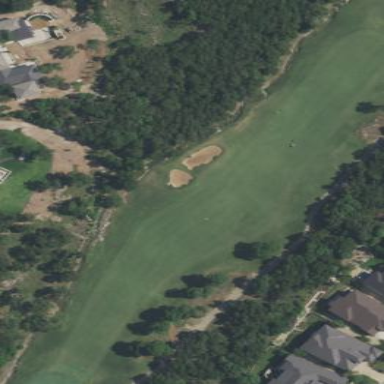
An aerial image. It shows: Rough area on grassy golf course.